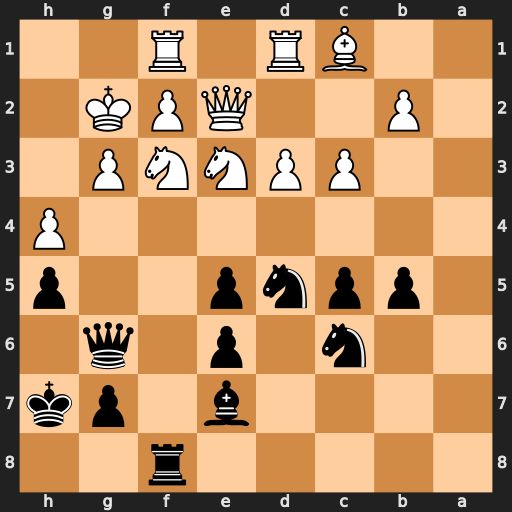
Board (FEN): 5r2/4b1pk/2n1p1q1/1ppnp2p/7P/2PPNNP1/1P2QPK1/2BR1R2
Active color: b
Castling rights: -
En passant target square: -
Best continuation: Nf4+ Kh1 Nxe2